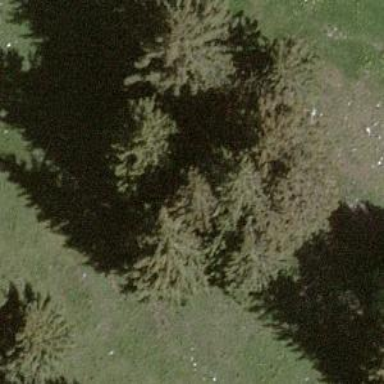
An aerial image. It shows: Beautiful tree in nature.